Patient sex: F
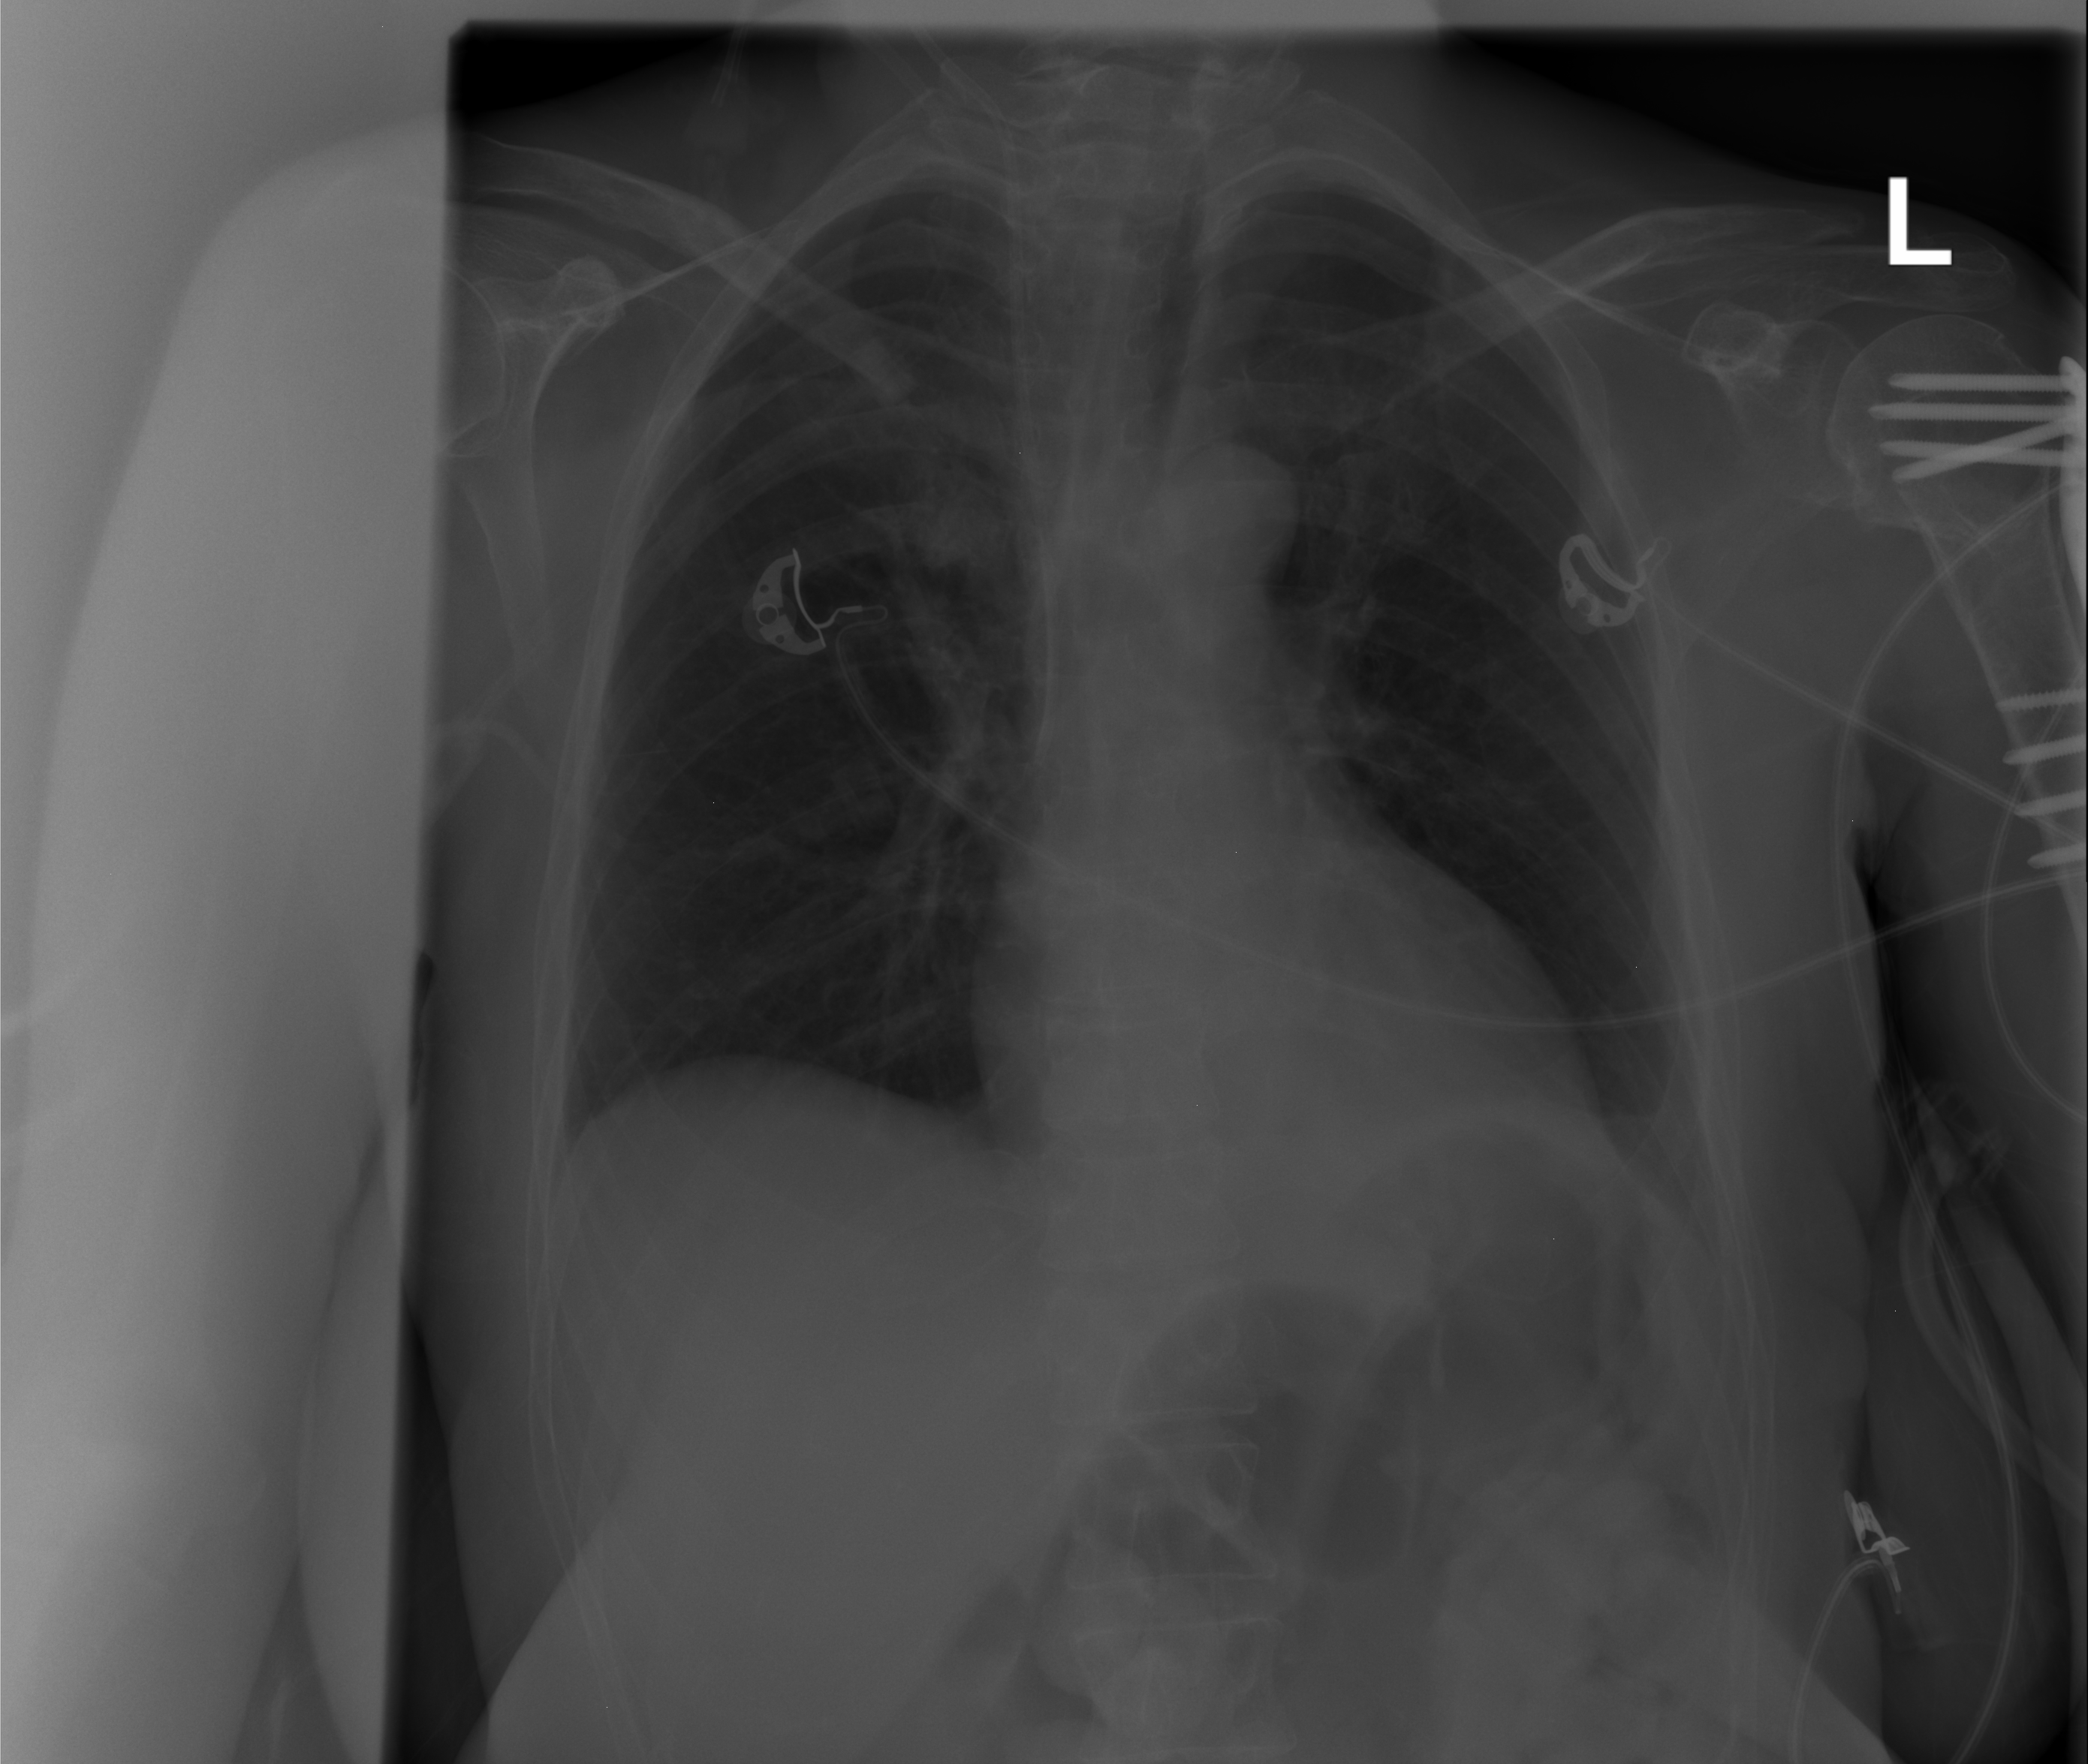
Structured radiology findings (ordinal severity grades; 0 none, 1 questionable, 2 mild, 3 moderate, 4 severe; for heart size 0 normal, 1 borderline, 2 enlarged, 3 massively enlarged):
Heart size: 0
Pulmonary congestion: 0
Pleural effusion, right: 0
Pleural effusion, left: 0
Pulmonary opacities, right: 0
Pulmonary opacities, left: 0
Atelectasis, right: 2
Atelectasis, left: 2